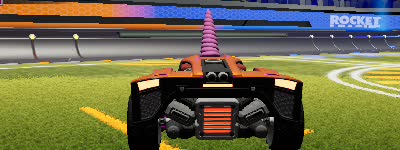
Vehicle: breakout